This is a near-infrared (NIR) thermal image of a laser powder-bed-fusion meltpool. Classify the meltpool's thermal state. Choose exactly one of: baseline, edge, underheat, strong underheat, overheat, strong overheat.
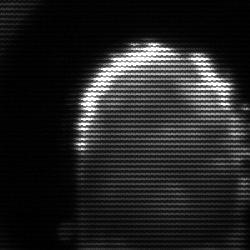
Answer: baseline